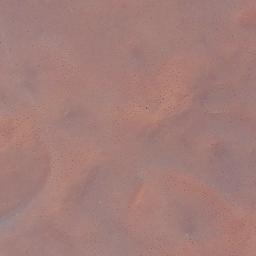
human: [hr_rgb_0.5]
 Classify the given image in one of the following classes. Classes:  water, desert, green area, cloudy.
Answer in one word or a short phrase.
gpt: desert